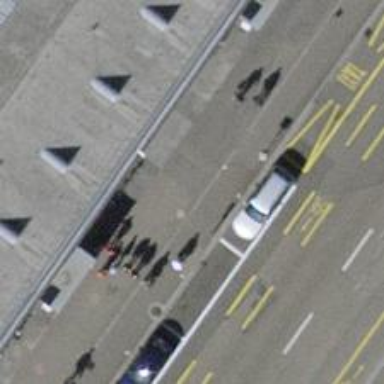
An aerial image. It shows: Designated parking space for disabled individuals.